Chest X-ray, PA view. Patient: 67 years old, sex M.
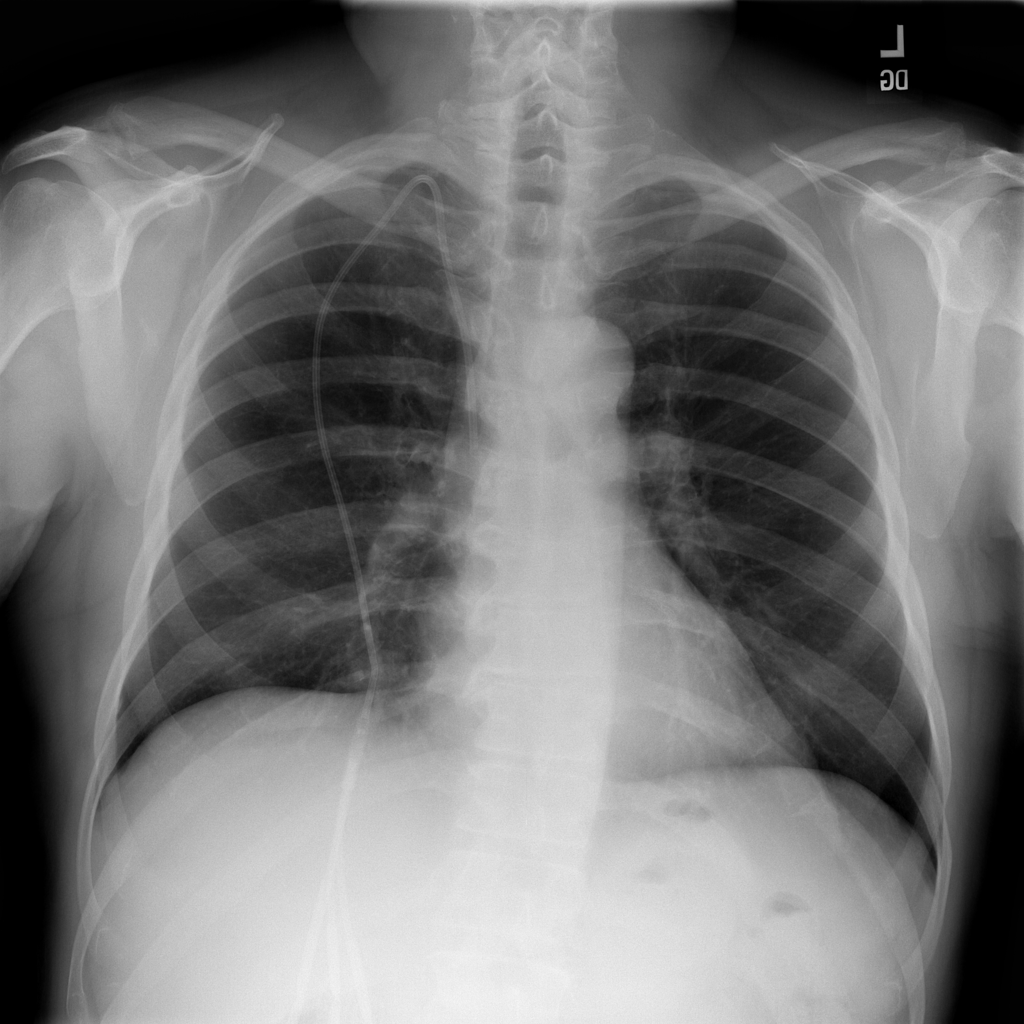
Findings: No Finding